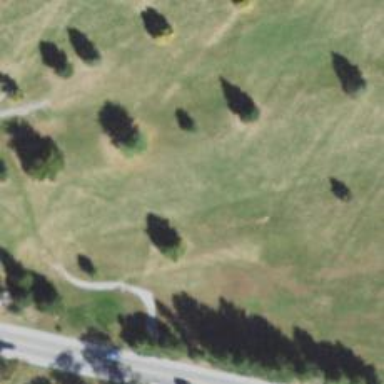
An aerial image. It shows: View of golf hole.